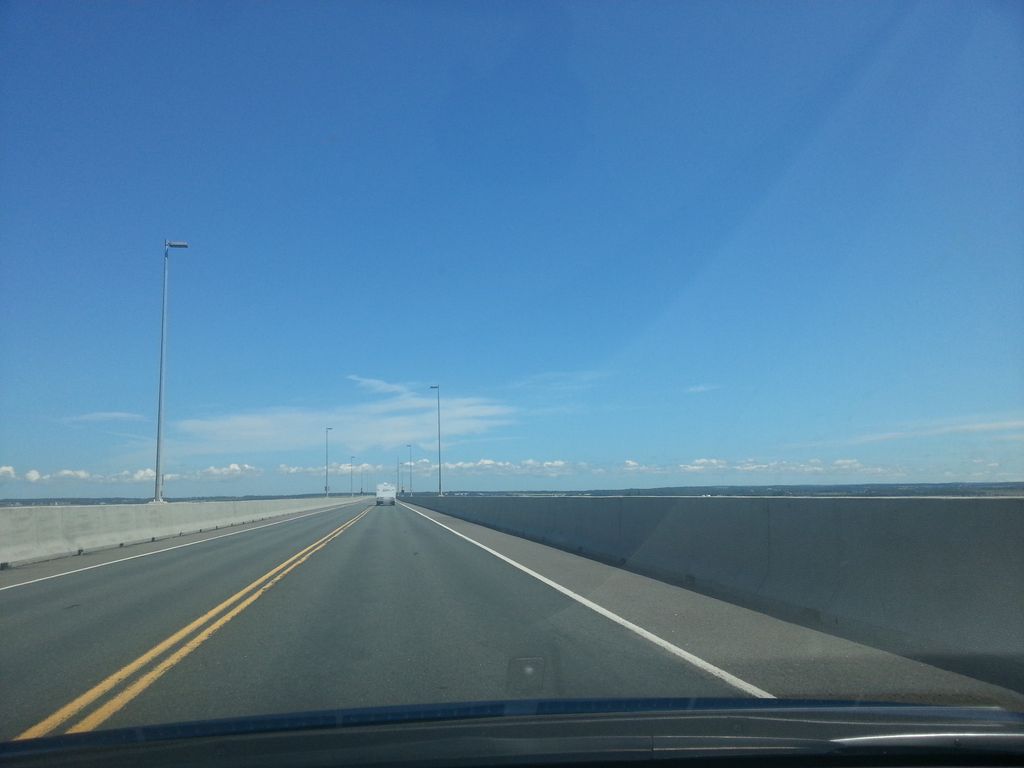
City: charlottetown